Question: I am a rails newbie. I am trying to implement acts-as-taggable-on on my sample app. I am able to enter multiple tags using tag_list but facing issues searching them.
This is what I got.
I used scaffold User to generate the controller & model.
'''
class CreateUsers < ActiveRecord::Migration
def change
create_table :users do |t|
t.string :name
t.text :tags
t.timestamps
end
end
end
'''
My User Model is
'''
class User < ActiveRecord::Base
serialize :tags
acts_as_taggable_on :tags
scope :by_join_date, order("created_at DESC")
end
'''
My User controller
'''
Class UsersController < ApplicationController
def index
@users = User.all
@search = User.tagged_with("Tag11")
end
...
...
...
end
'''
I also did not make any changes to class ActsAsTaggableOnMigration < ActiveRecord::Migration after installing the gem.
In my view I replaced :tags with :tag_list in my _form, index & show html files
'''
<div class="field">
<%= f.label :tags %><br />
<%= f.text_field :tag_list %>
</div>
'''
This is what I get in the browser

Could you please help me understand where I am making a mistake?
Thank you.
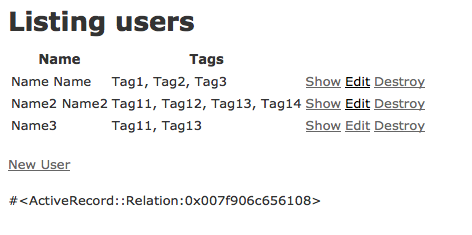
Answer: I'm guessing (because you haven't provided the code from your other view yet) but:
when you do '@search = User.tagged_with("Tag11")' what is getting returned is not the tag names, but the actual tag objects. If you have: '<%= @search %>' in your view, it won't work. You'll need something like:
'''
<%= @search.map(&:name).join(', ') %>
'''
or similar.